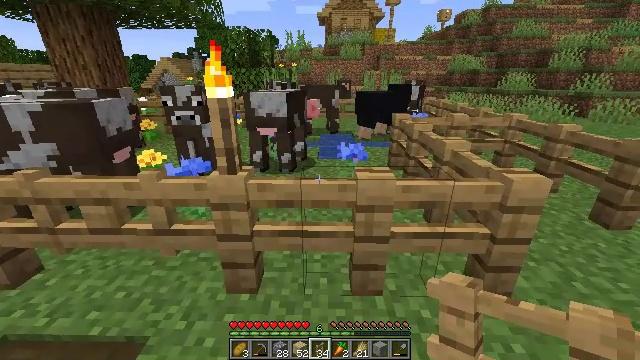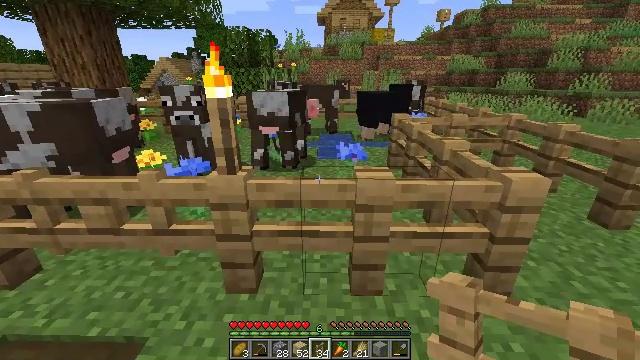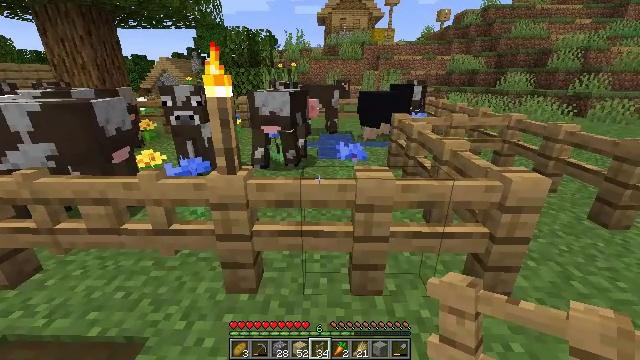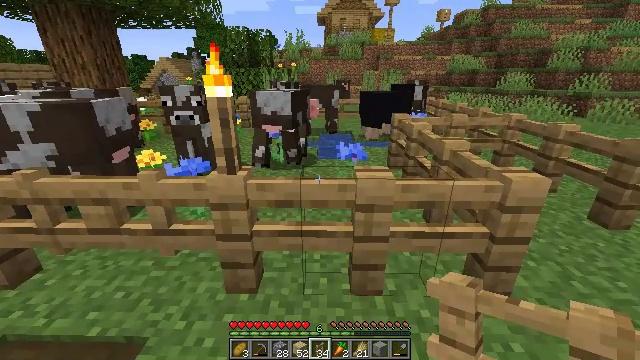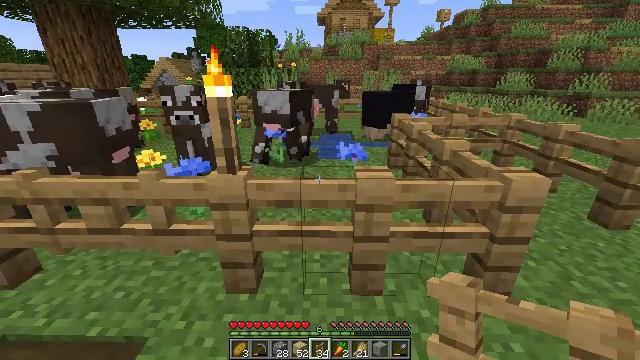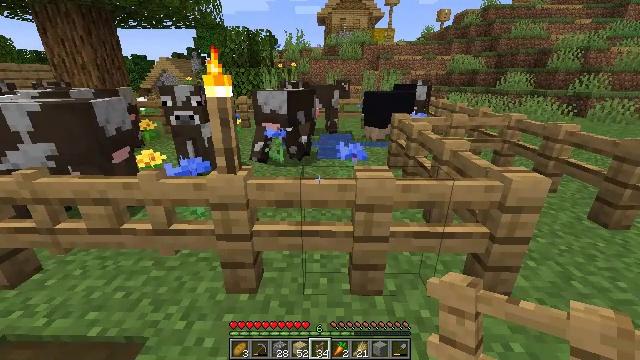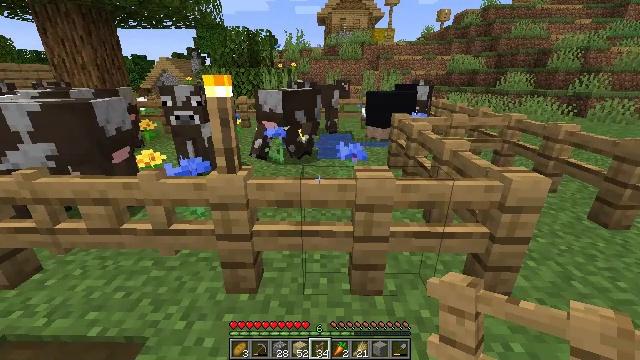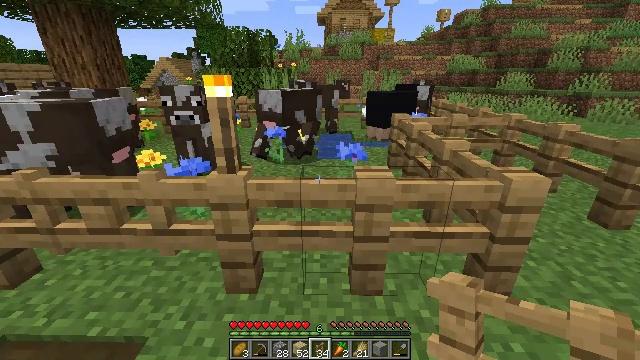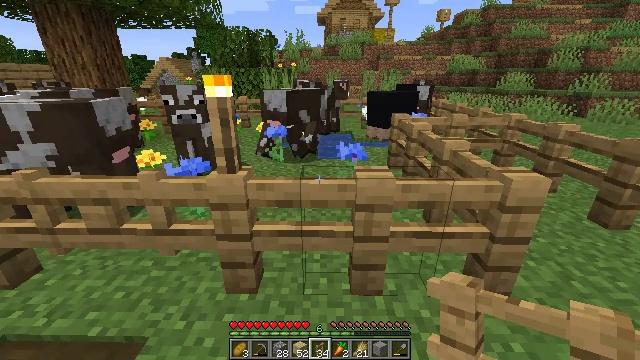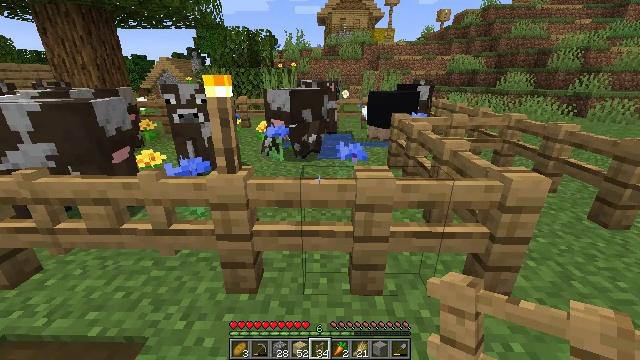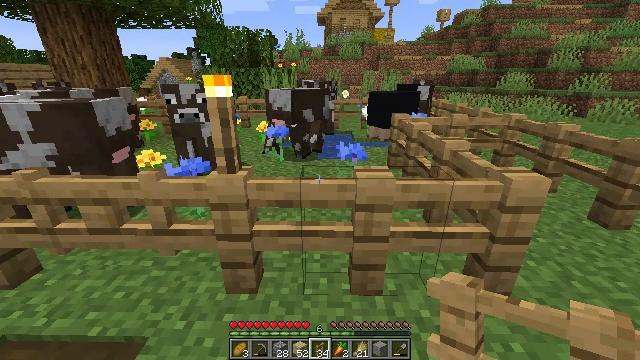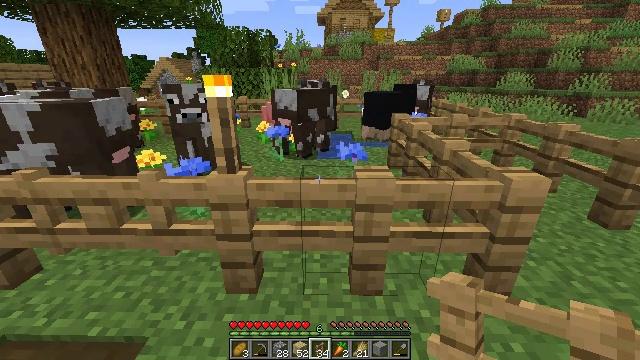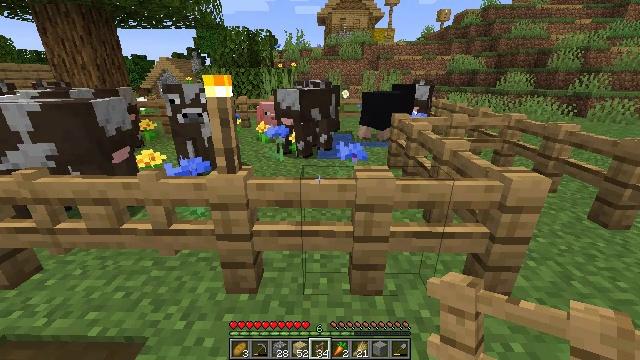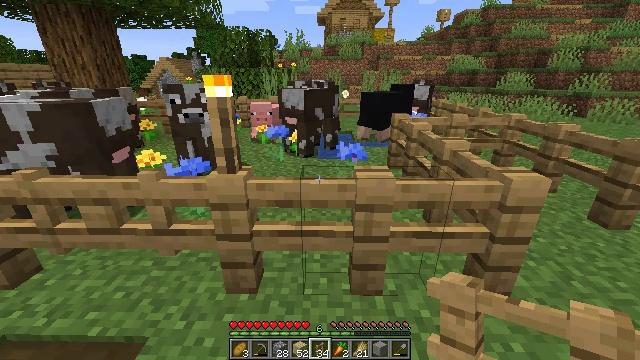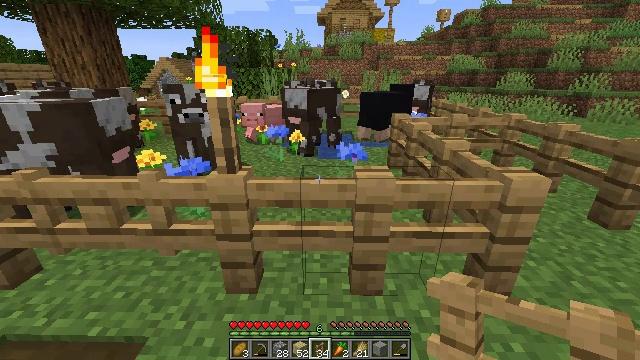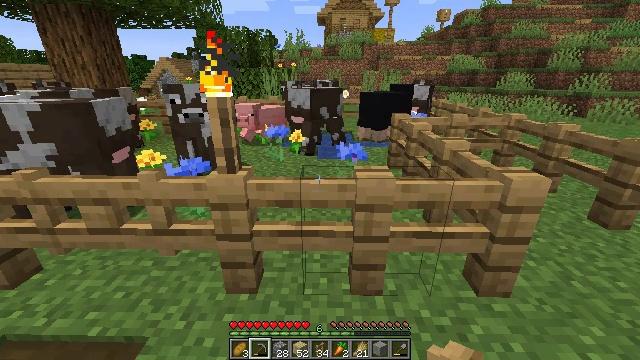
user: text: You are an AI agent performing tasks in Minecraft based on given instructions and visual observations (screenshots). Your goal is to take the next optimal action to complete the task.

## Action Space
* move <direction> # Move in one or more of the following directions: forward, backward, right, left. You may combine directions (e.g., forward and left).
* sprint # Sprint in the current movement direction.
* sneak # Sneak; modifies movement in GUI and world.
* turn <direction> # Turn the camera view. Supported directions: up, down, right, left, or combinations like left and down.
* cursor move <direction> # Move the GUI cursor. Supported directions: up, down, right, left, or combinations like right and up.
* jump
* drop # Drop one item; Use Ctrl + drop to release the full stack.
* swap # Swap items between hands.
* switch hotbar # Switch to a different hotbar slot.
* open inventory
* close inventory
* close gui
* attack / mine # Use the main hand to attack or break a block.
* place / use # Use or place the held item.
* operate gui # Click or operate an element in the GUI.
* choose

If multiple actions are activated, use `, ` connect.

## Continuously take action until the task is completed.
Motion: motion action
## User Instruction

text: Mine the oak fence from the structure.
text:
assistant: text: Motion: no_op
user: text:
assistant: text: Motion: no_op
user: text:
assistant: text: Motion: no_op
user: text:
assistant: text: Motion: no_op
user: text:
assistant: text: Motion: no_op
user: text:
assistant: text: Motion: no_op
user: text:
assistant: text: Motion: no_op
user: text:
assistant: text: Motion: no_op
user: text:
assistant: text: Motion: no_op
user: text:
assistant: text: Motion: no_op
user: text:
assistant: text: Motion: no_op
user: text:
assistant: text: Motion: no_op
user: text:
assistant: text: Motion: no_op
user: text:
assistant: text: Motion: no_op
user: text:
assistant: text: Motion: switch to hotbar 2
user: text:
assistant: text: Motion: switch to hotbar 2
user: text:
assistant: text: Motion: switch to hotbar 2
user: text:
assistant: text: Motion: switch to hotbar 2
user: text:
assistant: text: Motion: turn right
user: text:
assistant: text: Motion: turn right
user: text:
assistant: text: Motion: turn right
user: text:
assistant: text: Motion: turn right
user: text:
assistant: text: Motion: turn right
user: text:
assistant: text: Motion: turn right
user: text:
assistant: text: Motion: turn right and up
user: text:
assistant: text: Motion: turn right and up
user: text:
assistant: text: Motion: turn right
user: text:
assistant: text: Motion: no_op
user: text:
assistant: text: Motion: no_op
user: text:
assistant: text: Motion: no_op